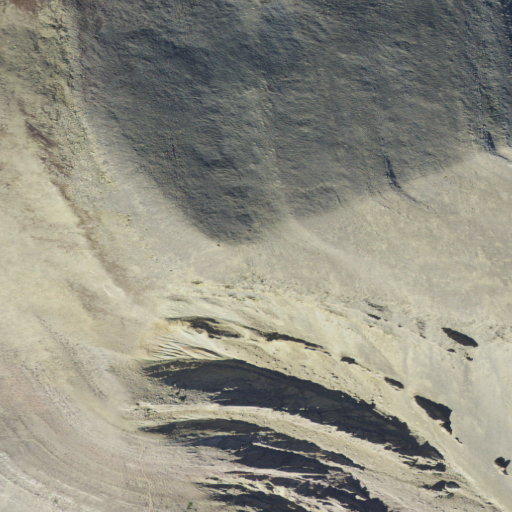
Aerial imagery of mountain in Montana named Pomp Peak containing barren land and grassland